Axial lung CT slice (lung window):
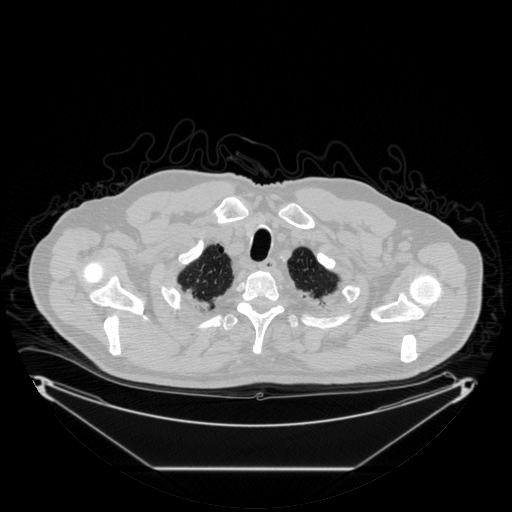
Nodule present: no